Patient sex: M
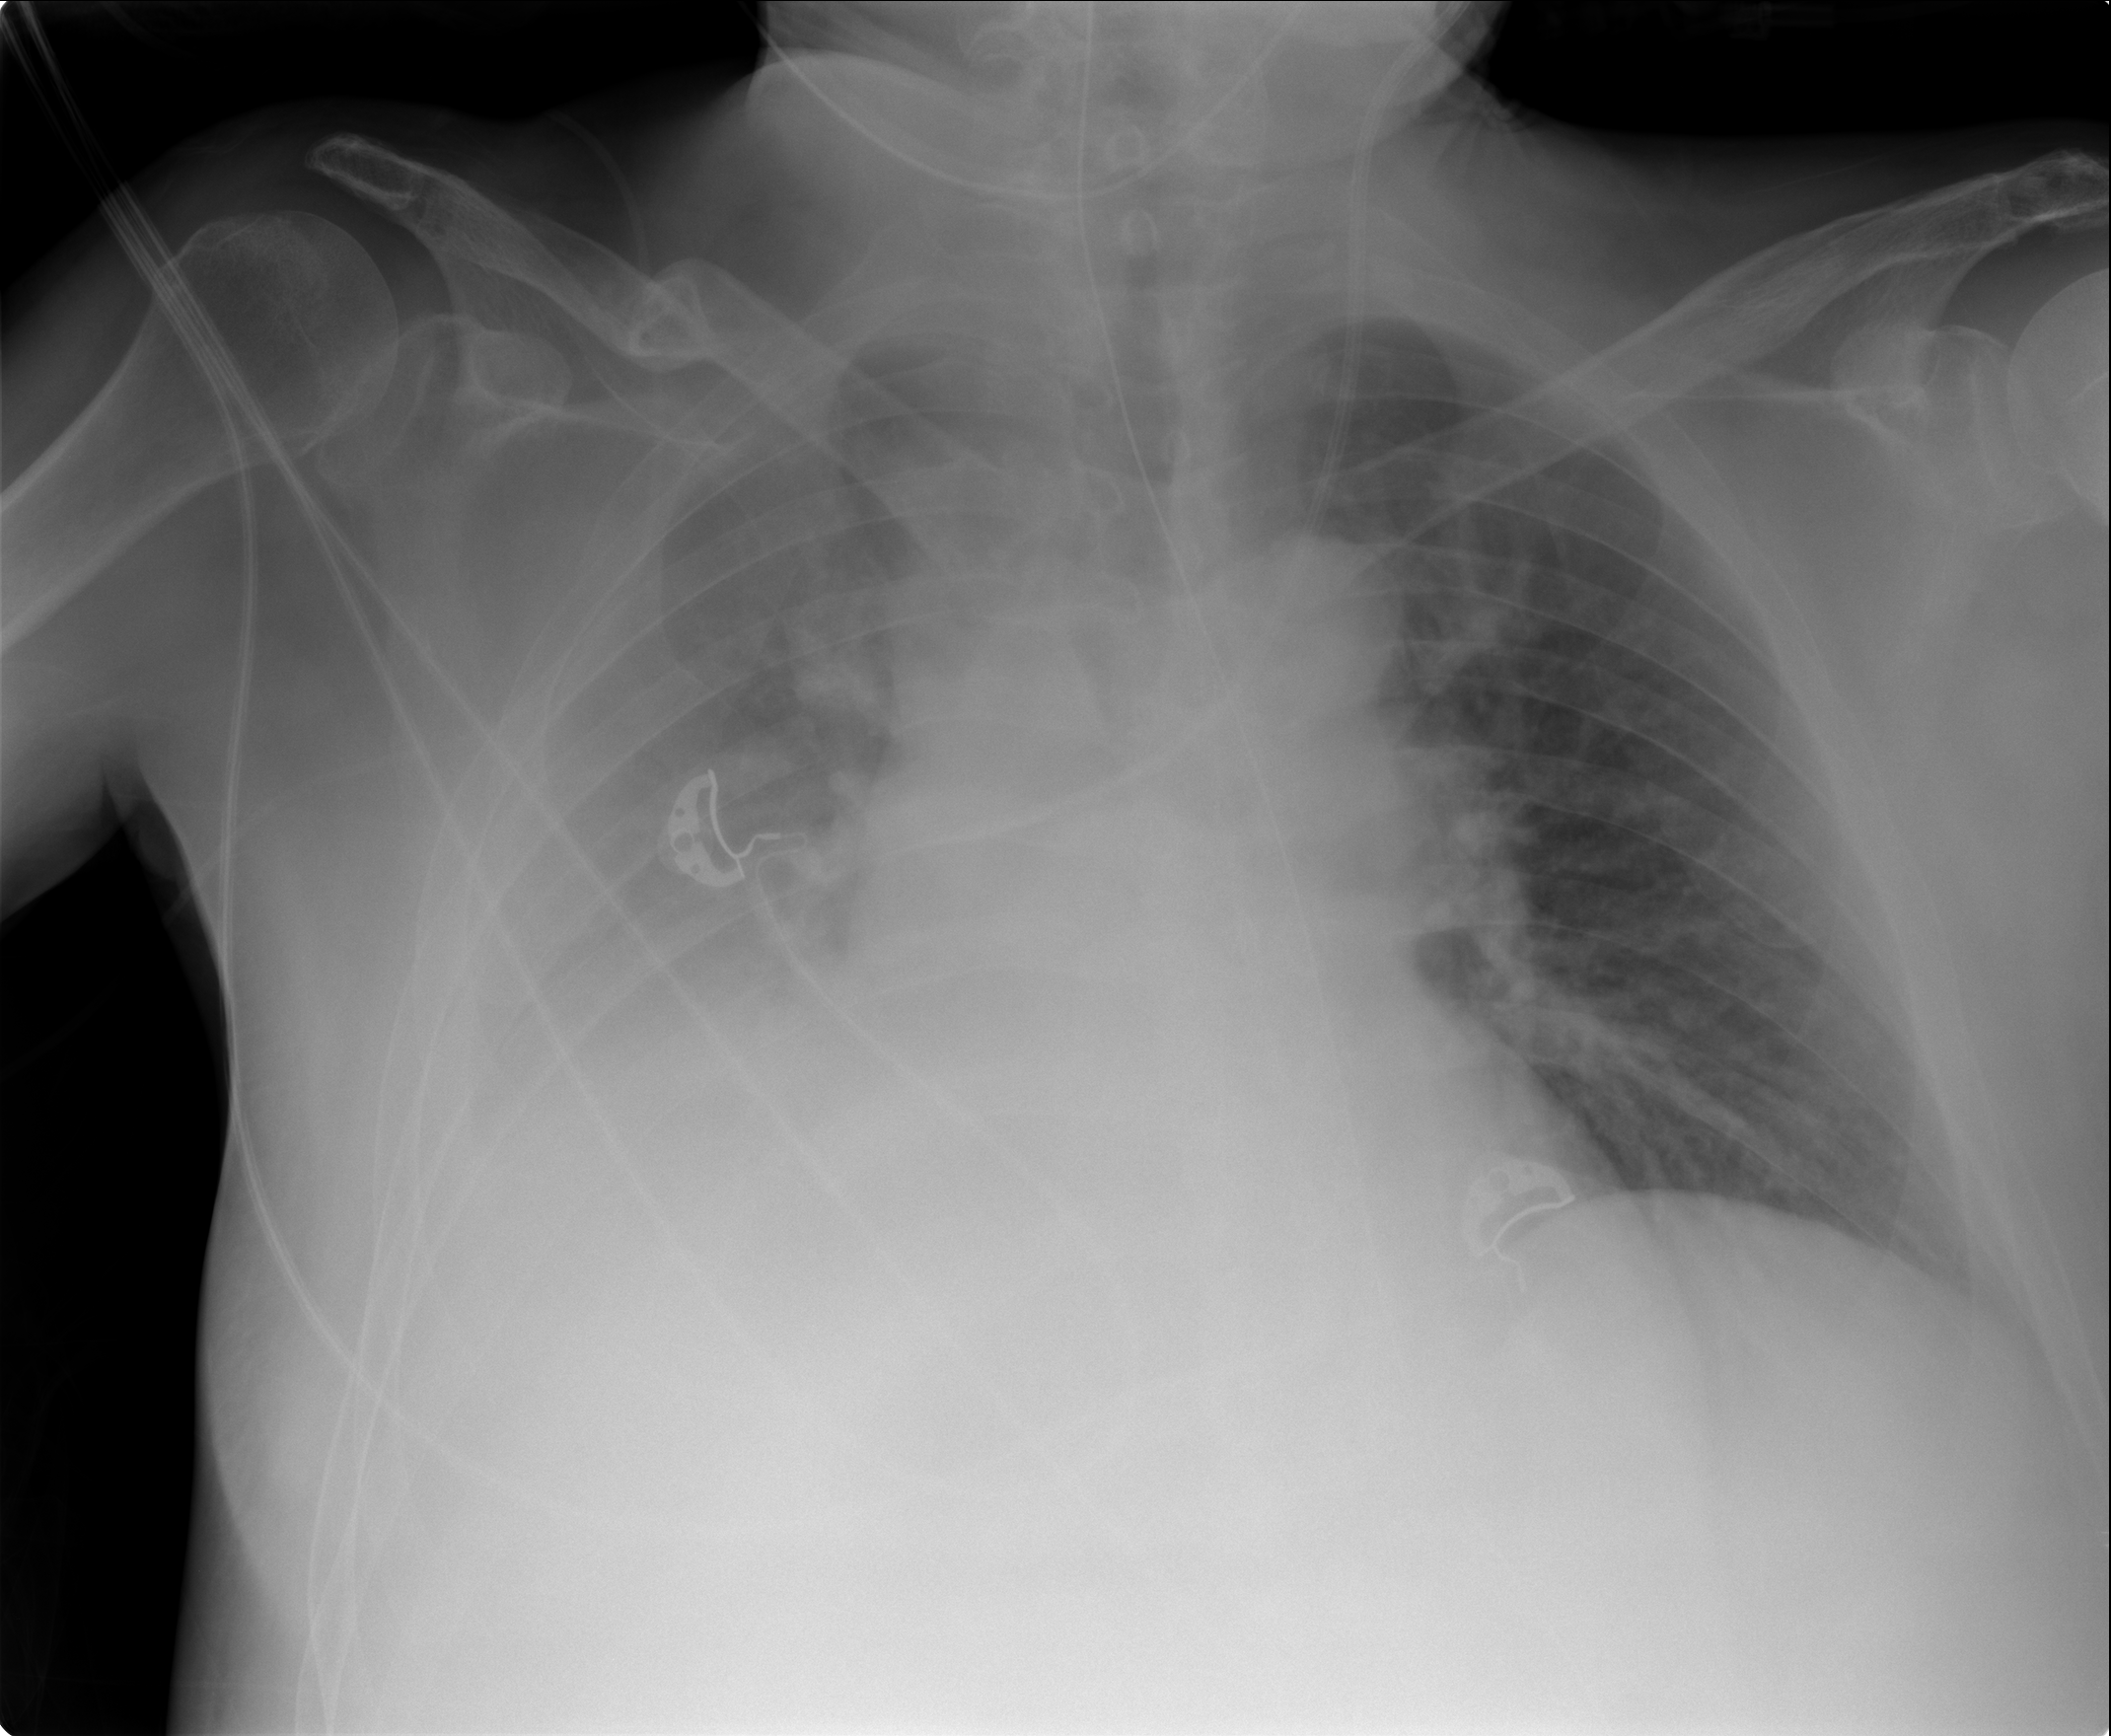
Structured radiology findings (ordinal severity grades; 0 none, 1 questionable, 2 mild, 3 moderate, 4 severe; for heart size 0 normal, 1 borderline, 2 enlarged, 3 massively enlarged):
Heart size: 2
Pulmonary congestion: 2
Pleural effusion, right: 3
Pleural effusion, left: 0
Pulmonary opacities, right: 1
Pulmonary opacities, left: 1
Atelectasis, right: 3
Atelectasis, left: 2